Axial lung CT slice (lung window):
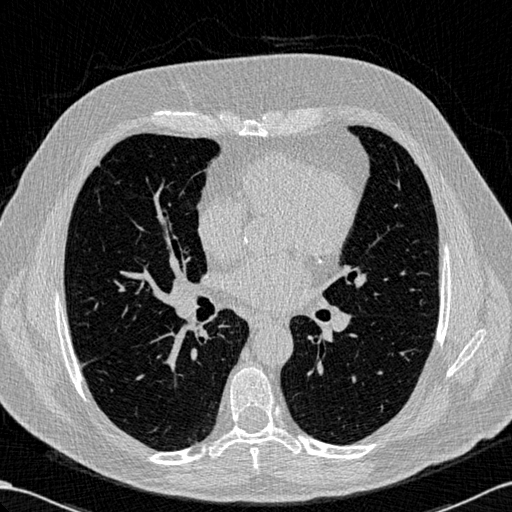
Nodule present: no